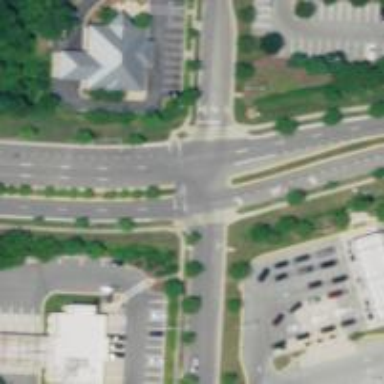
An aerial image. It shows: Marked crossing on the road.